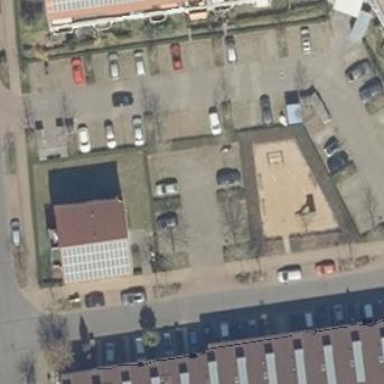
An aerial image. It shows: Parking area with paving stones.